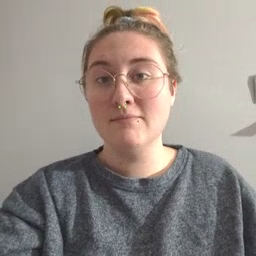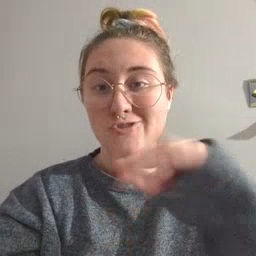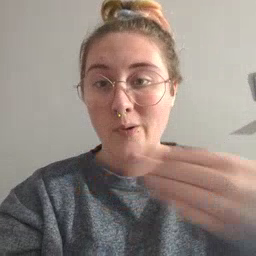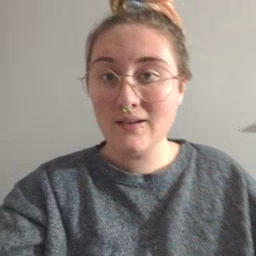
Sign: story